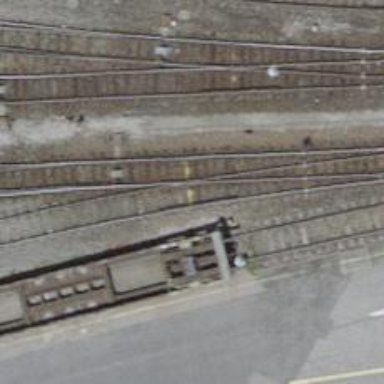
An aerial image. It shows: Single-track railway yard.